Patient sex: M
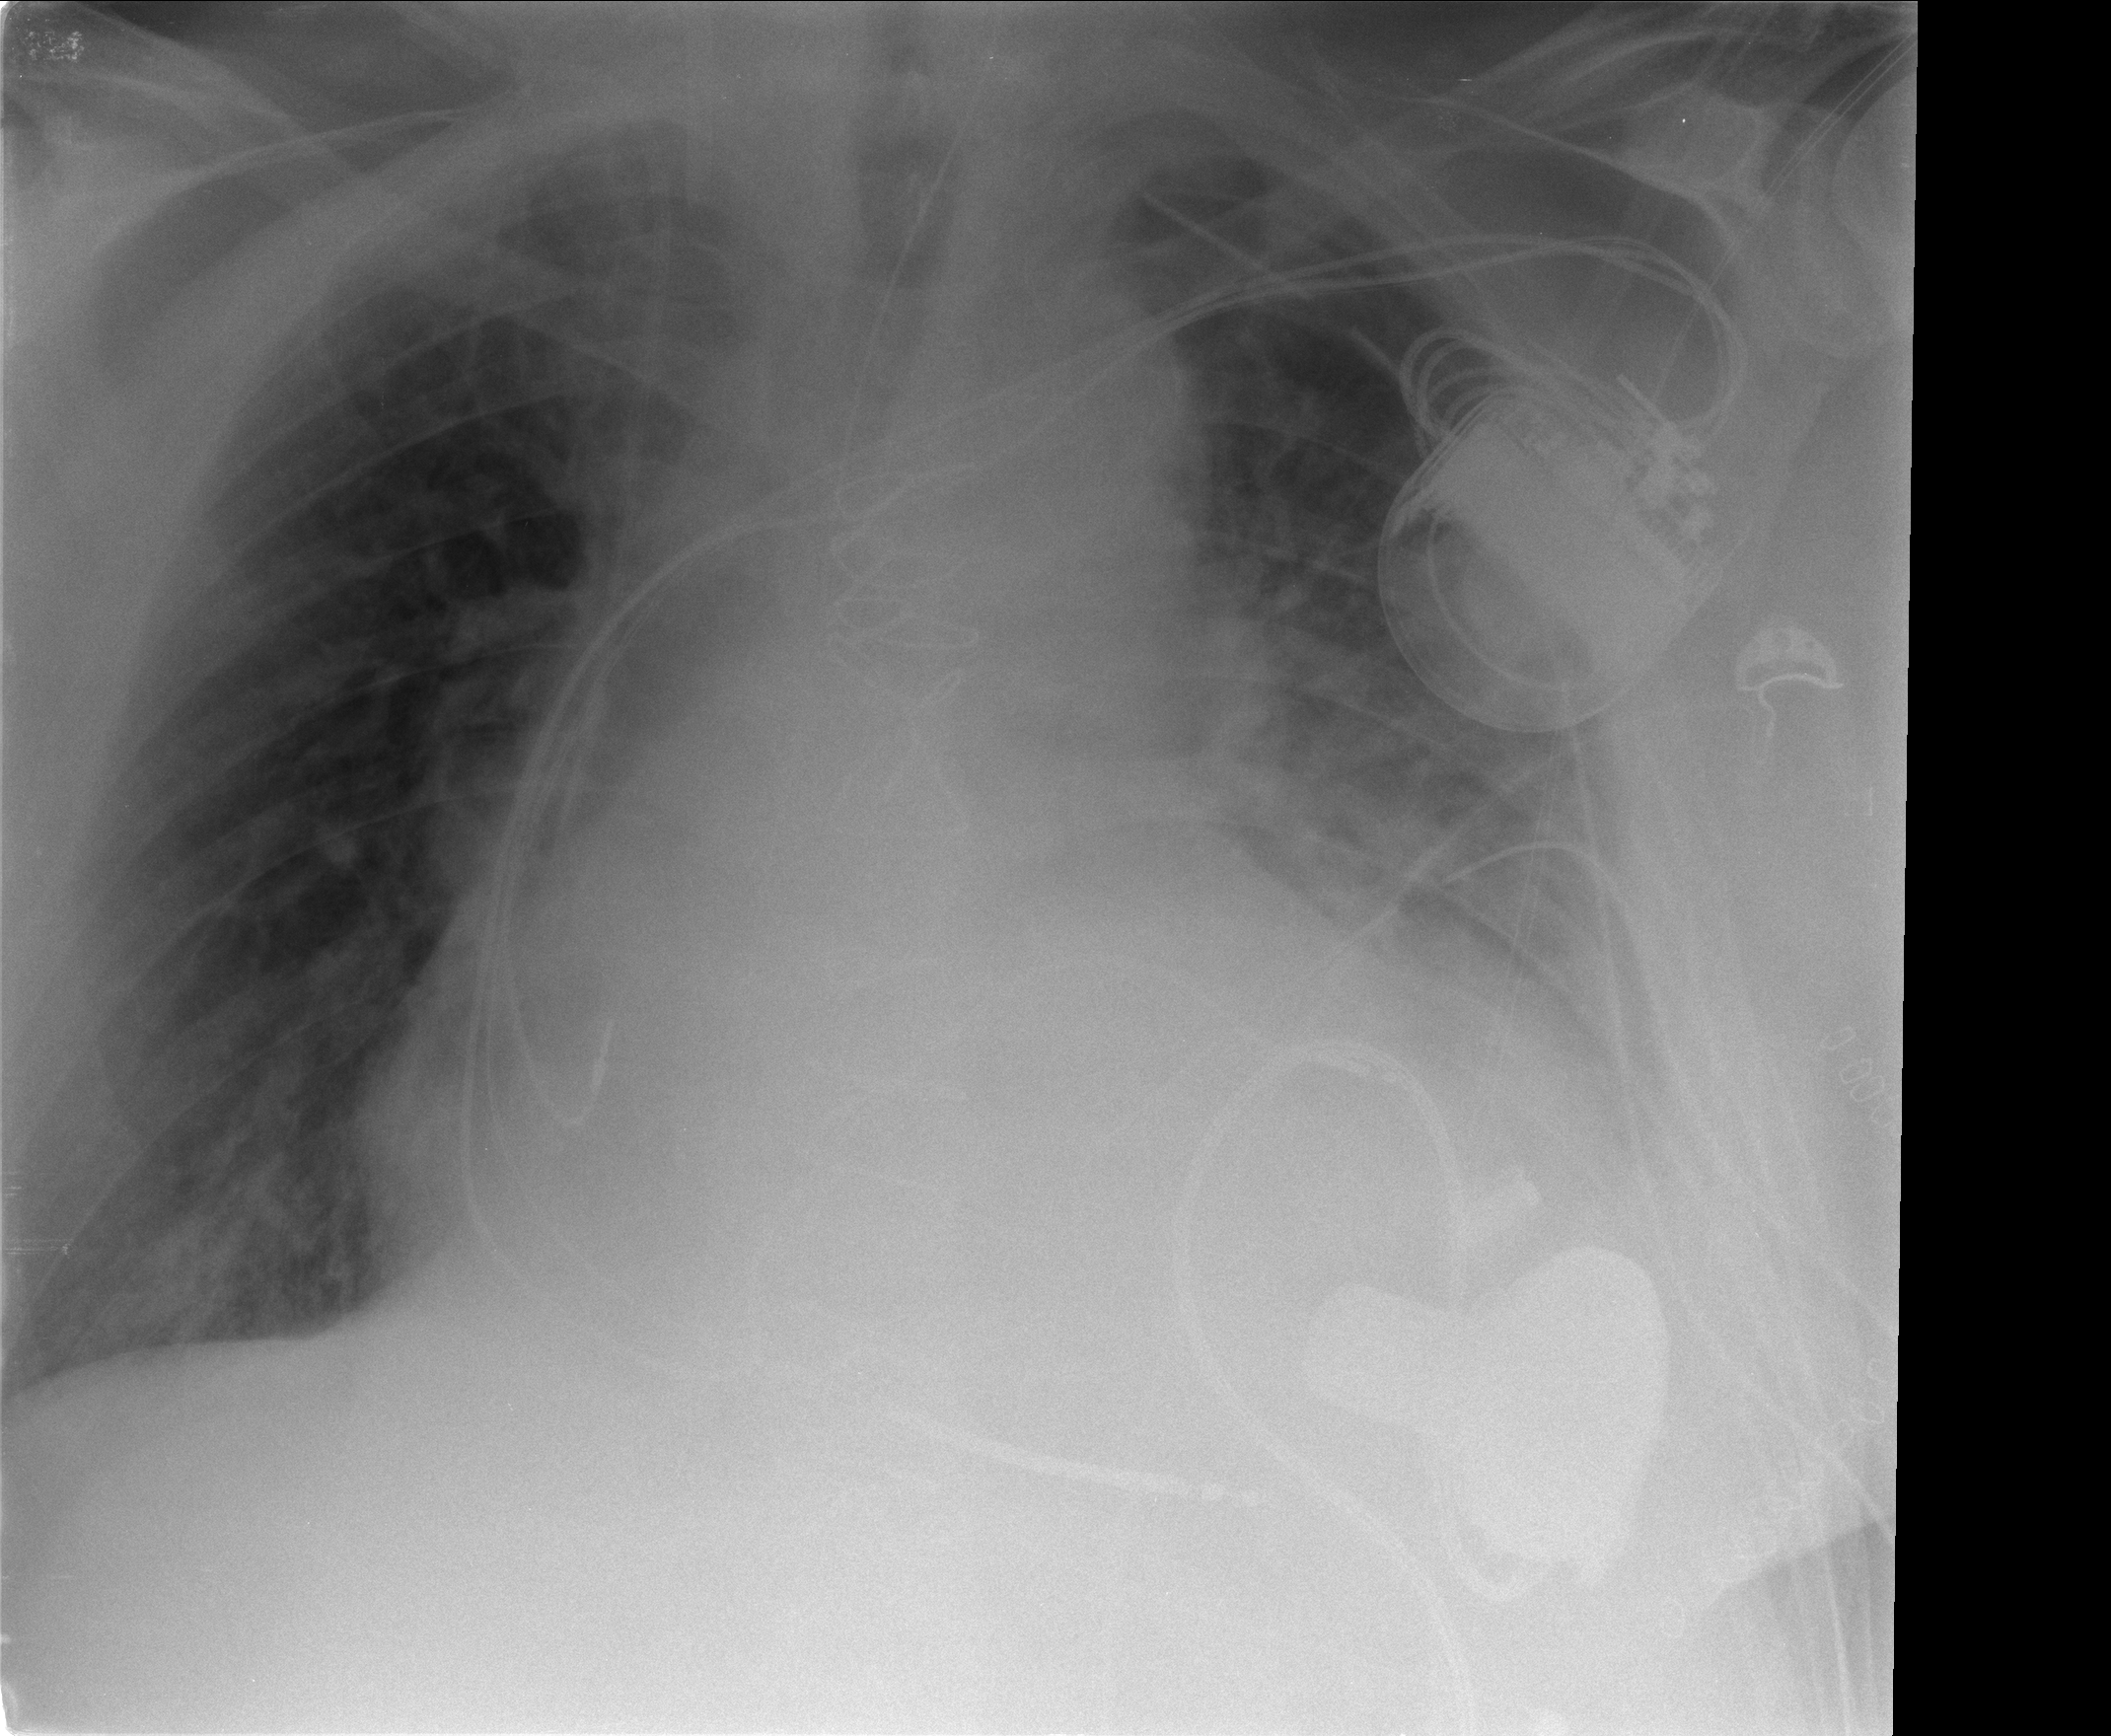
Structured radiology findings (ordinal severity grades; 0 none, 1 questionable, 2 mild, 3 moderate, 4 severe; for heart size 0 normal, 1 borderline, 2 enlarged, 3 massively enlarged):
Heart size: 2
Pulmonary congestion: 1
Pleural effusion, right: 0
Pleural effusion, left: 2
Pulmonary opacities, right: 0
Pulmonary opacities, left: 1
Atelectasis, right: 2
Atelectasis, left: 2